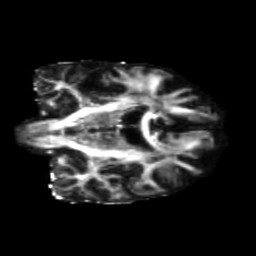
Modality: FA
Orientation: coronal
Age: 73
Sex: female
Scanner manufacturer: siemens
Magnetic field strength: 3 T
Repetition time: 5.25 s
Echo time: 0.08 s